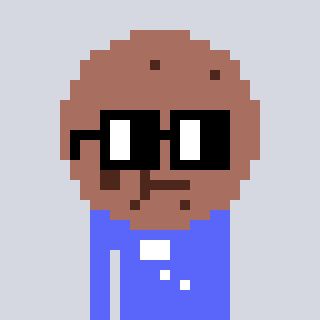
a pixel art character with square black glasses, a cookie-shaped head and a purple-colored body on a cool background